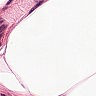
Metastatic tissue present: no